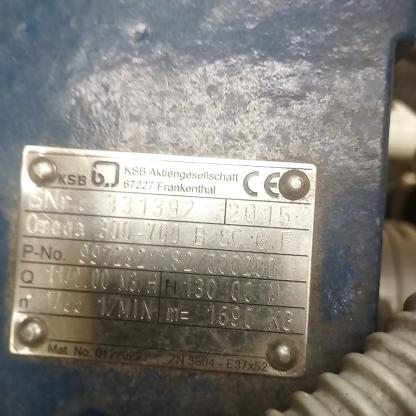
Klasa: tabliczka-znamionowa